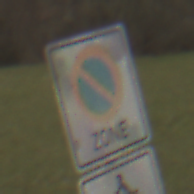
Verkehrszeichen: BeginnEingeschraenktesHalteverbotZone
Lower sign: HinweisDurchSinnbild18
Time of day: Midday
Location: Outdoor (Nature)
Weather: Overcast
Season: NotSpecified
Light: Natural